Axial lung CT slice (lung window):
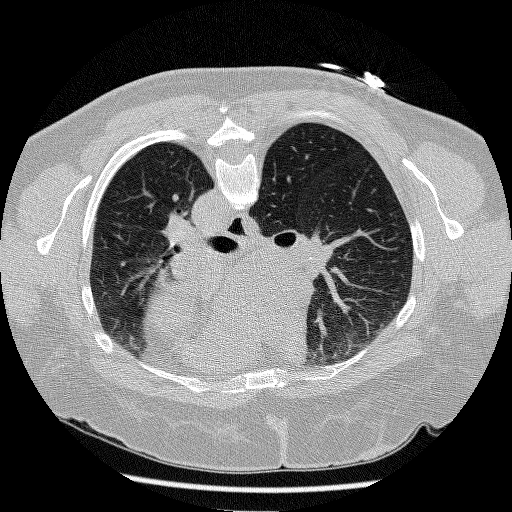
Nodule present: no